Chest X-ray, AP view. Patient: 49 years old, sex M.
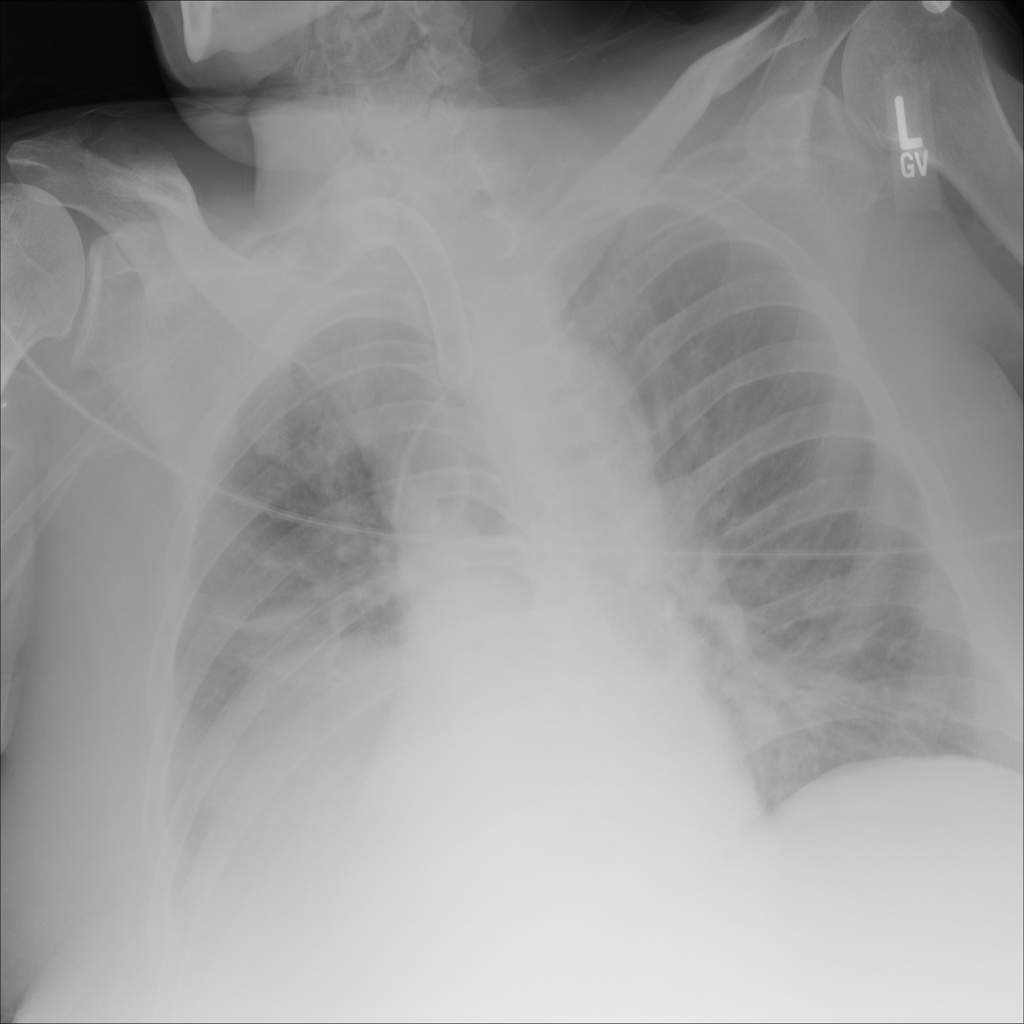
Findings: Atelectasis, Effusion, Infiltration, Mass